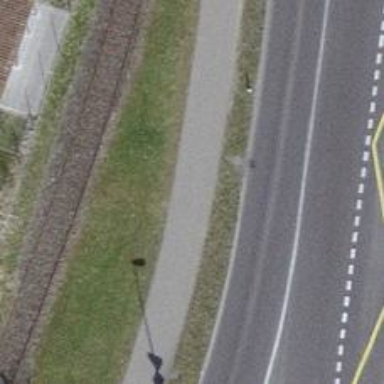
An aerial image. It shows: Cycleway.